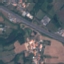
Label: Highway